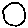
Label: circle